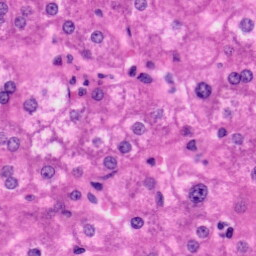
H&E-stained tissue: Liver